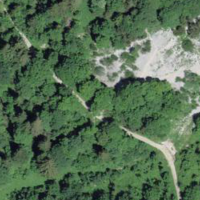
EUNIS habitat code: 32
Species observed at this site:
Ranunculus platanifolius
Cardamine heptaphylla
Myrrhis odorata
Euphorbia cyparissias